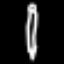
Label: pencil